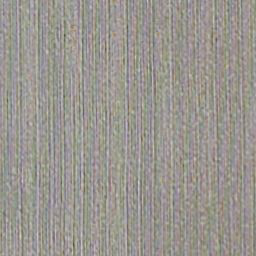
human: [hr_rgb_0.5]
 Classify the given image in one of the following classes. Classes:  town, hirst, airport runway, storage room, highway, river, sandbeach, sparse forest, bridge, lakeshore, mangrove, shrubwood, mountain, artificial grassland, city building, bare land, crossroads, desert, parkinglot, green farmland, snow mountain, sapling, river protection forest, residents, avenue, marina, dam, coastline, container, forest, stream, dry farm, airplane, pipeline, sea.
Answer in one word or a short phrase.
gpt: dry farm